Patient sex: F
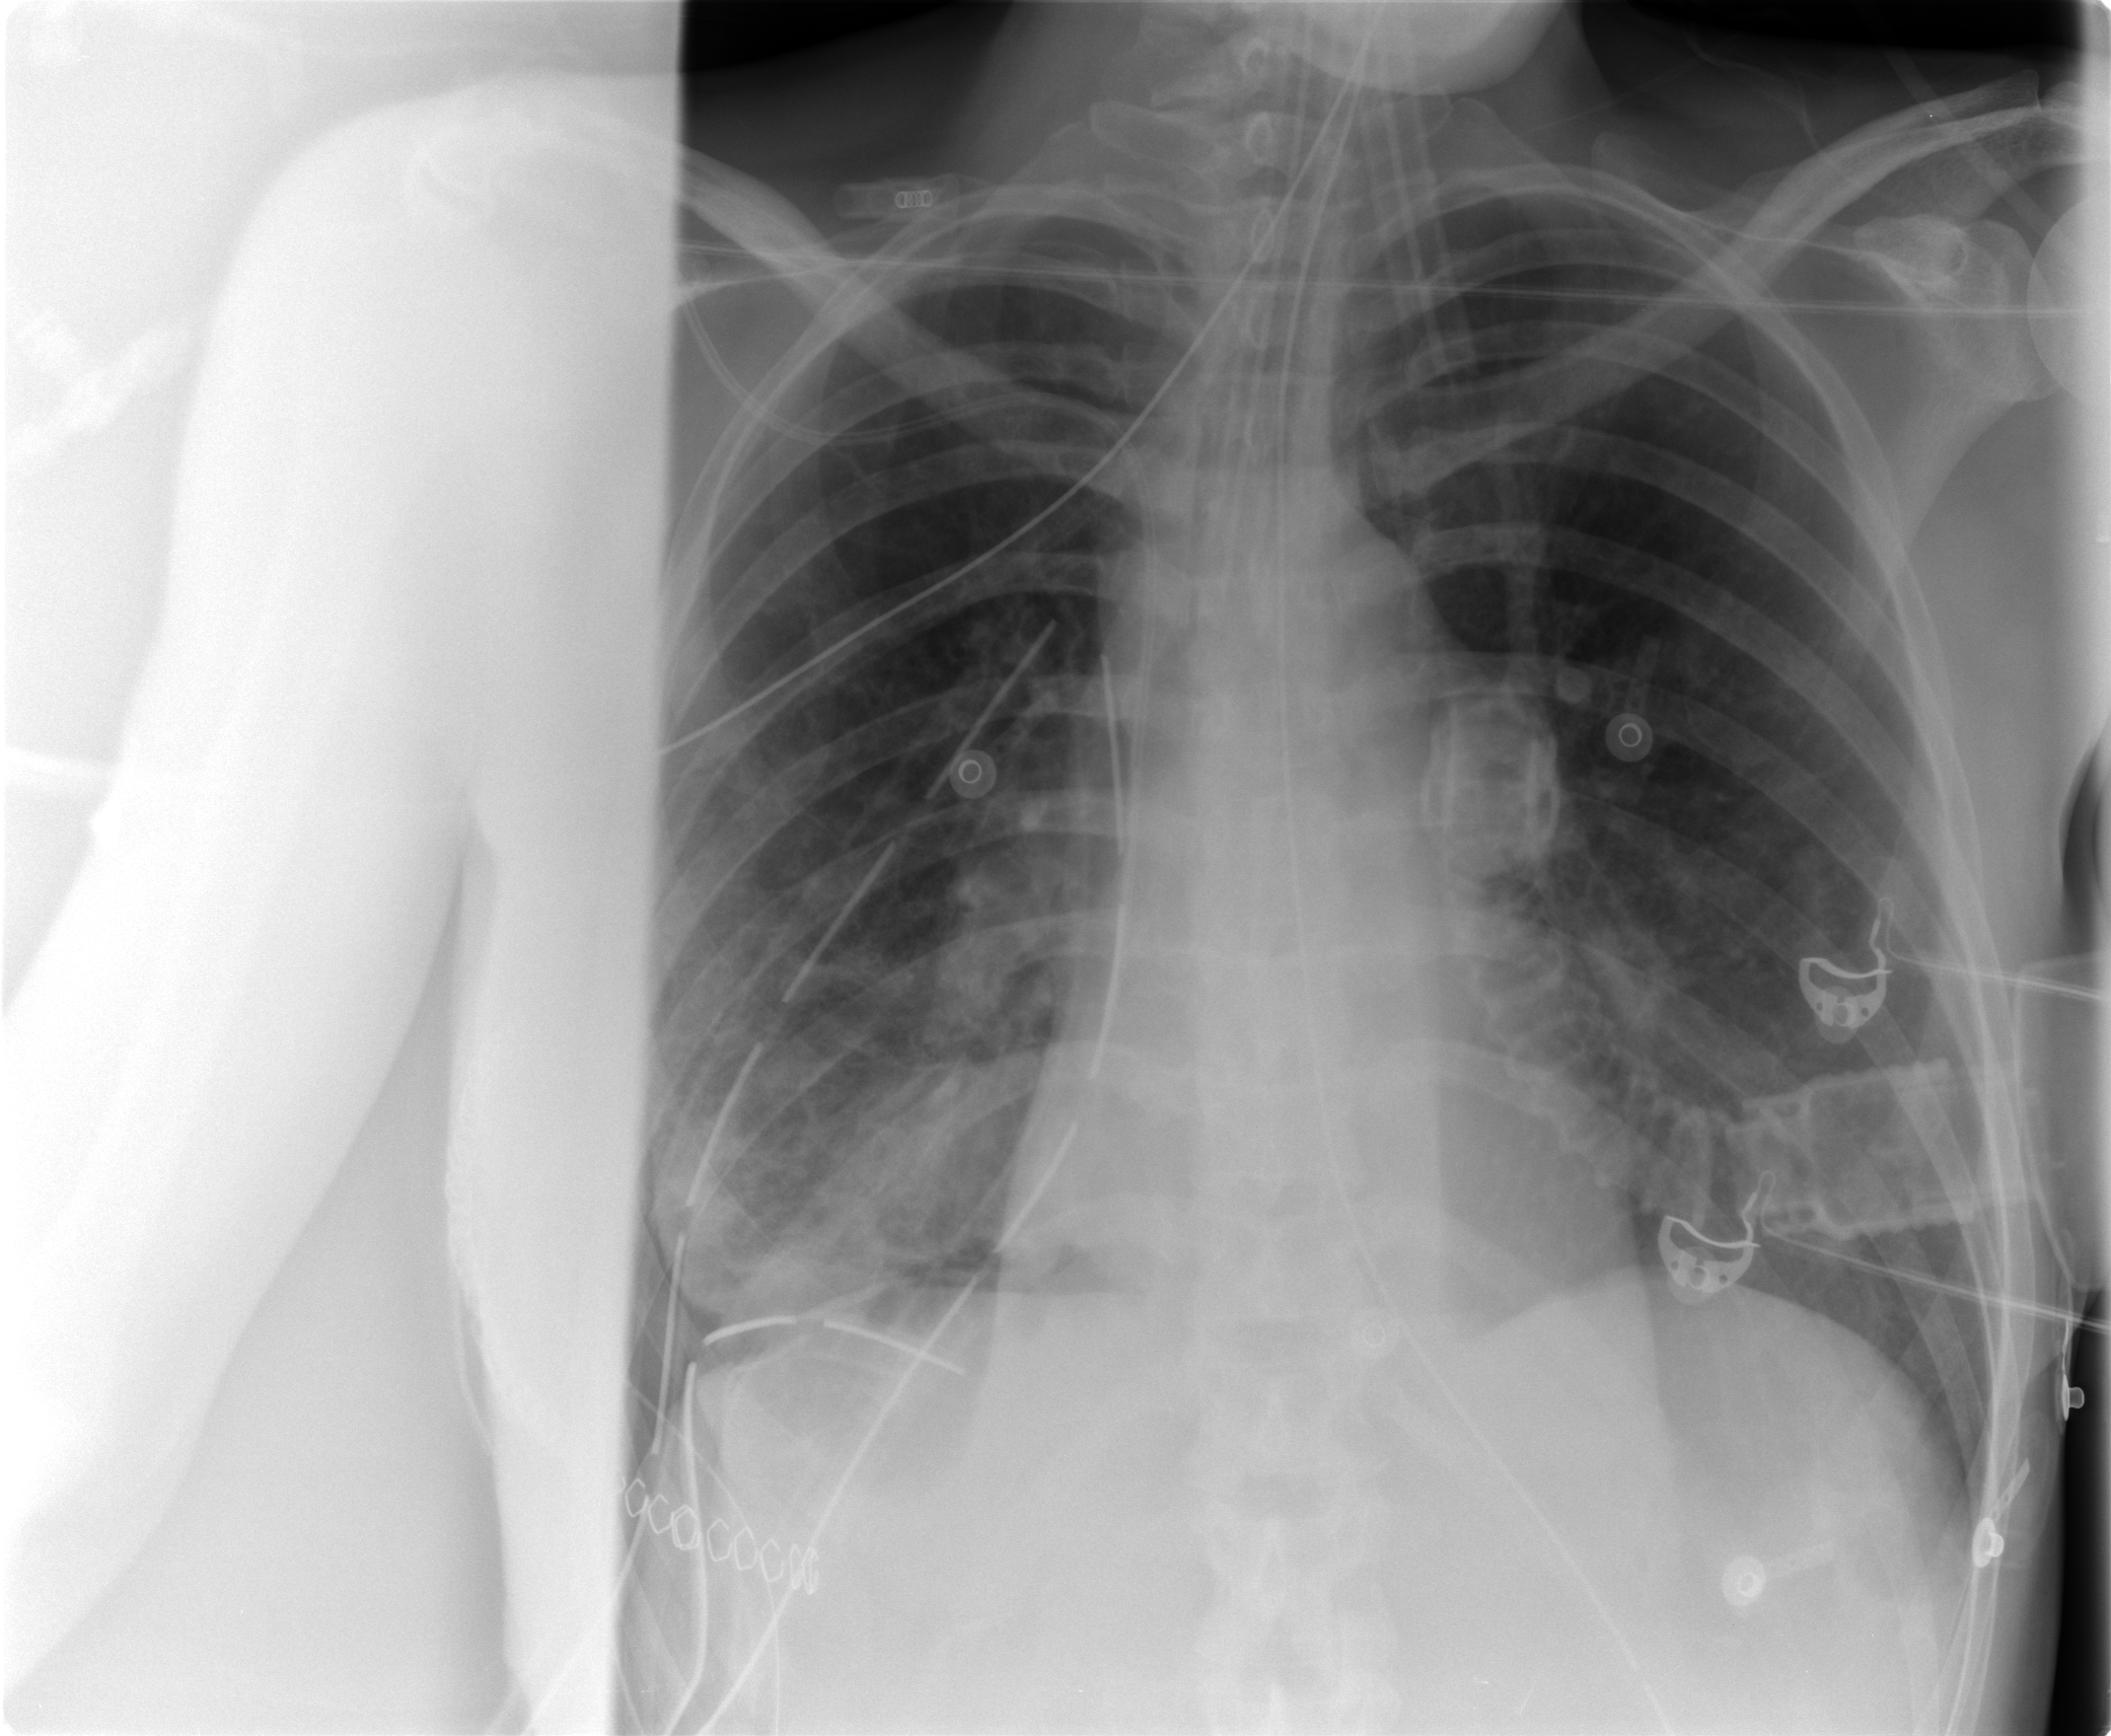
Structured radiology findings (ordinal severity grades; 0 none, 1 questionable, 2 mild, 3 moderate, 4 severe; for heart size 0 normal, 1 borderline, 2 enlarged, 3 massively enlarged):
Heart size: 0
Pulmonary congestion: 2
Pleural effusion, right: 1
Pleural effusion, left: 0
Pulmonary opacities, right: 2
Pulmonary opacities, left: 2
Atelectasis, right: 3
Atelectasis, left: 2